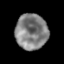
Tissue: lung
Cell type: Epithelial cells
Senescence score: 0.09297
Nuclear area (px): 1124
Mean DAPI intensity: 129.266